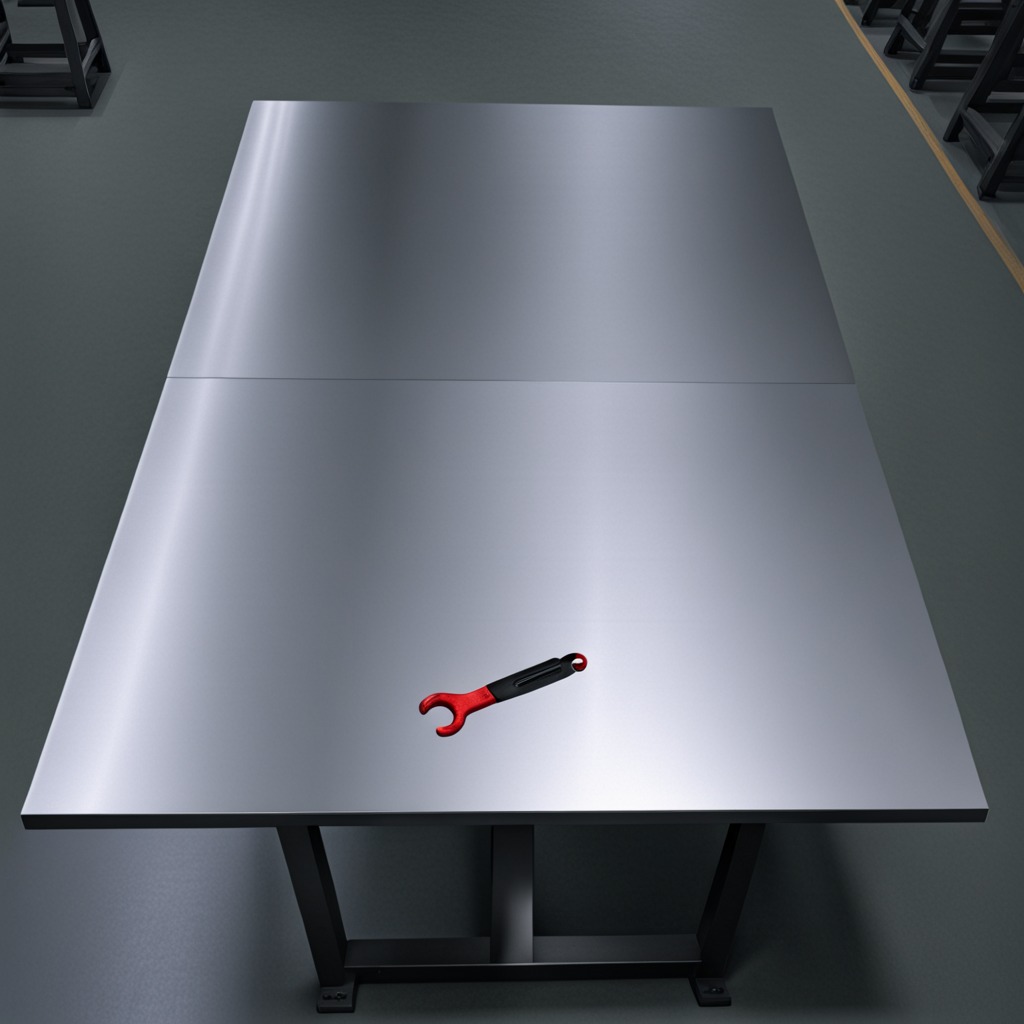
An wrench is lying on the tabletop.